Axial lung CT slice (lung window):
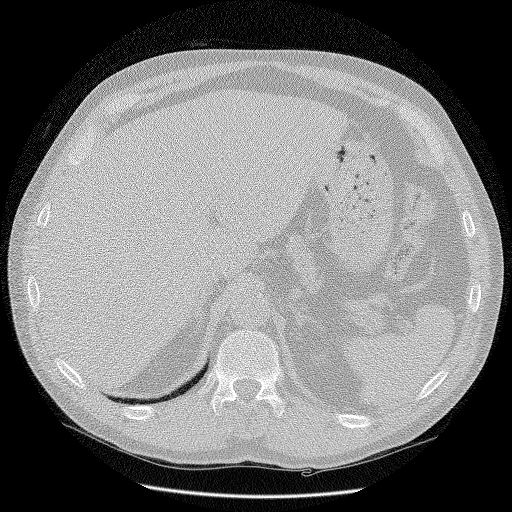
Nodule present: no